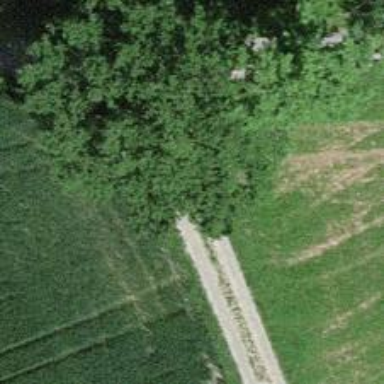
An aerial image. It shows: Unpaved track with grade 3 surface.